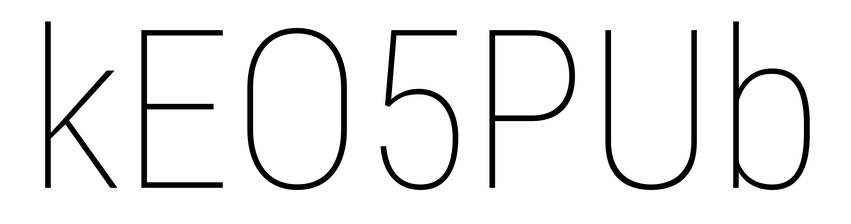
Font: Roboto_Condensed_Thin